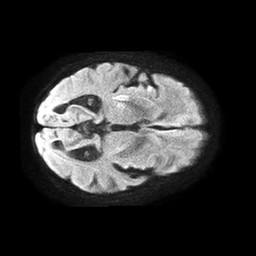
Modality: TRACE
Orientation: axial
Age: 83
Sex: female
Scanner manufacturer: philips
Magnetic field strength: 1.5 T
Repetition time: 4.6 s
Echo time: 0.08517 s